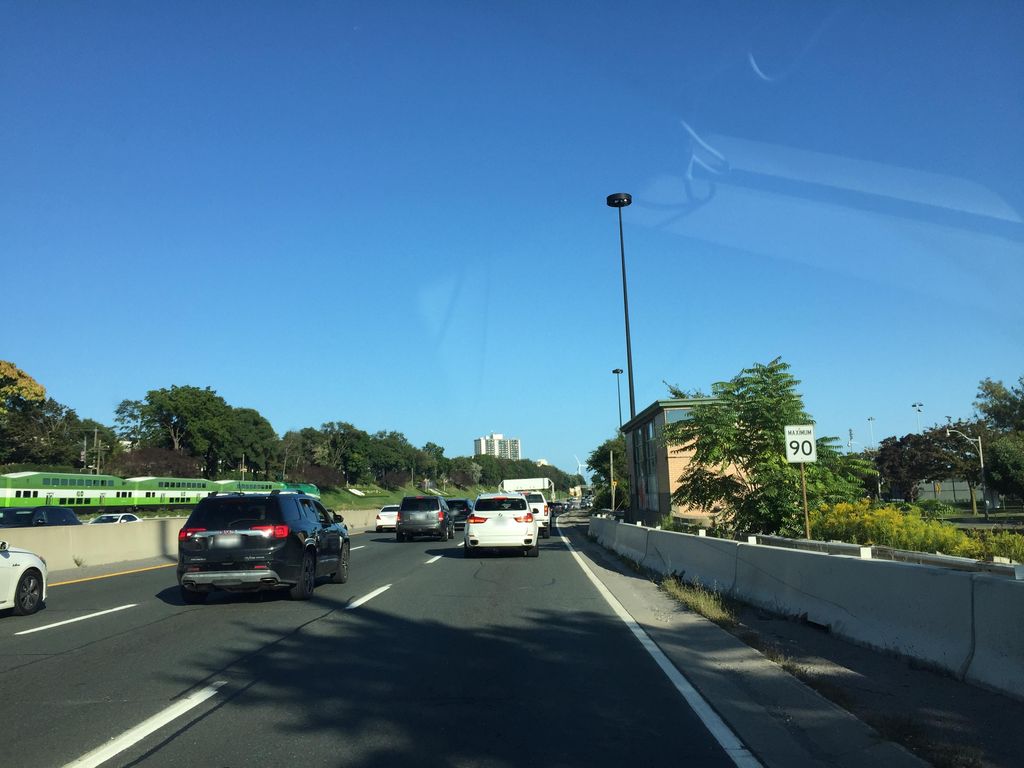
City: toronto